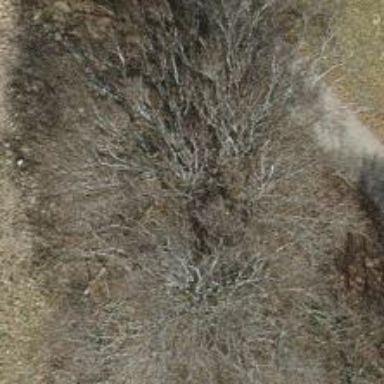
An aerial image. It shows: Beautiful tree in nature.